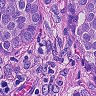
Metastatic tissue present: yes